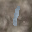
Label: 1